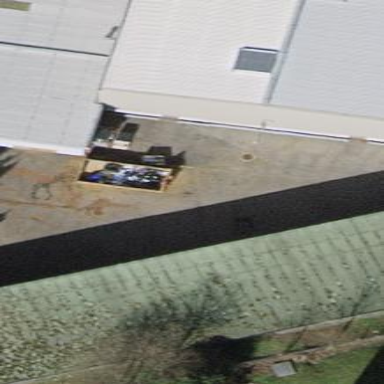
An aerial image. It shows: Industrial building.